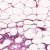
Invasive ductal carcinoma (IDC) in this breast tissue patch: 0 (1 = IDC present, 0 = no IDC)